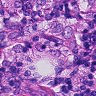
Metastatic tissue present: yes